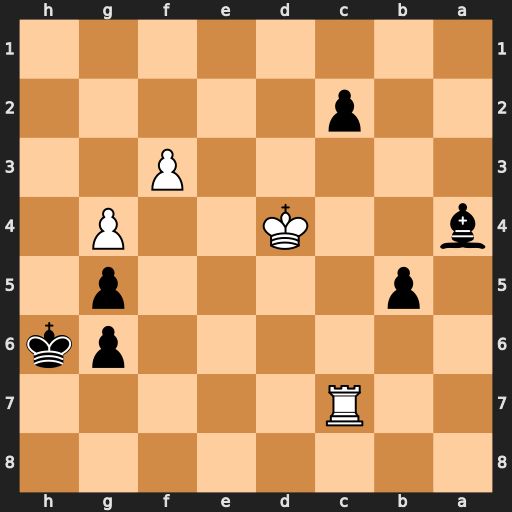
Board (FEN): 8/2R5/6pk/1p4p1/b2K2P1/5P2/2p5/8
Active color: b
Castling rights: -
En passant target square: -
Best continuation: b4 Ke5 b3 Kf6 Bd7